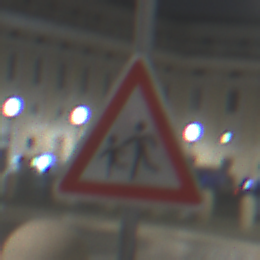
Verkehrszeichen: KinderRechts
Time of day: Night
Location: Outdoor (Urban)
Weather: PartlyCloudy
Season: NotSpecified
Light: Artificial